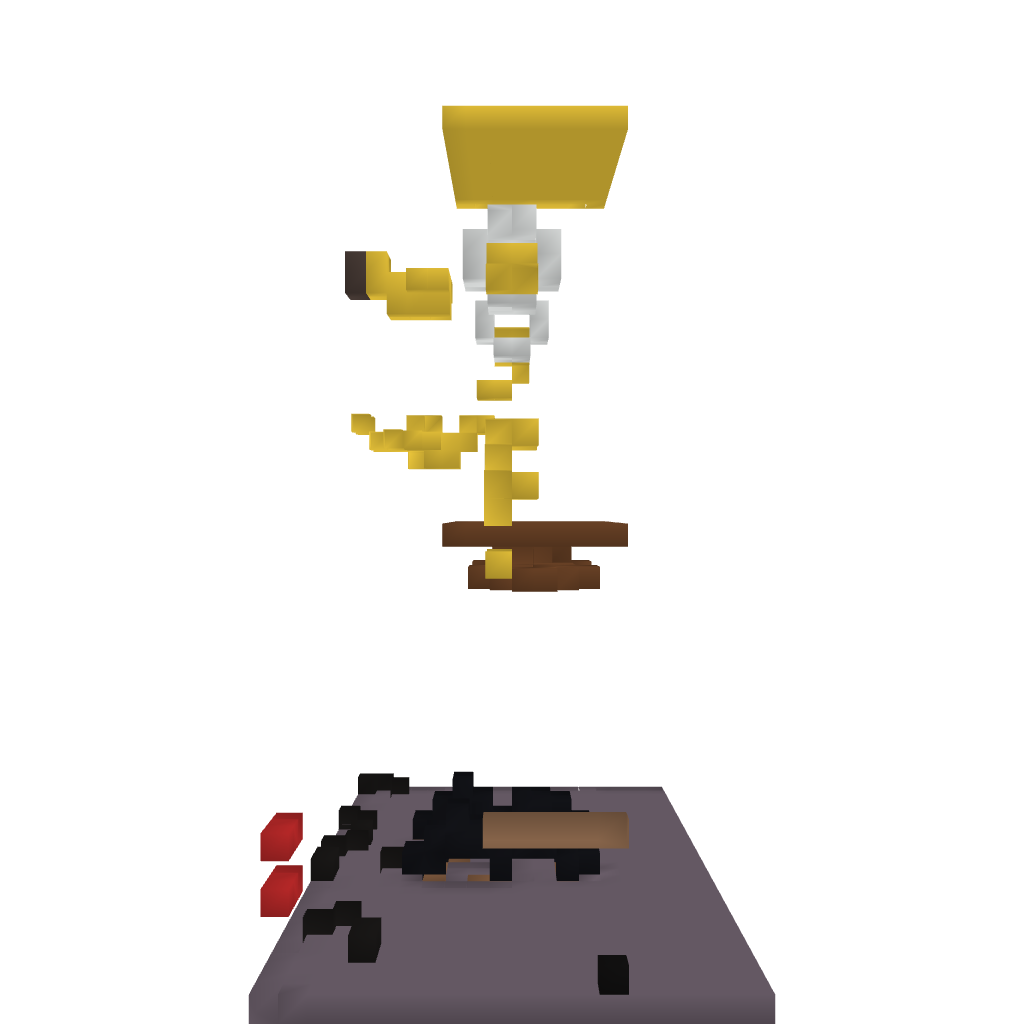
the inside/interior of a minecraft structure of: Spongebob/Svampebob